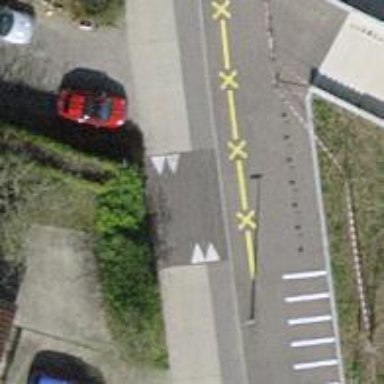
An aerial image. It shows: Traffic calming hump on the road.